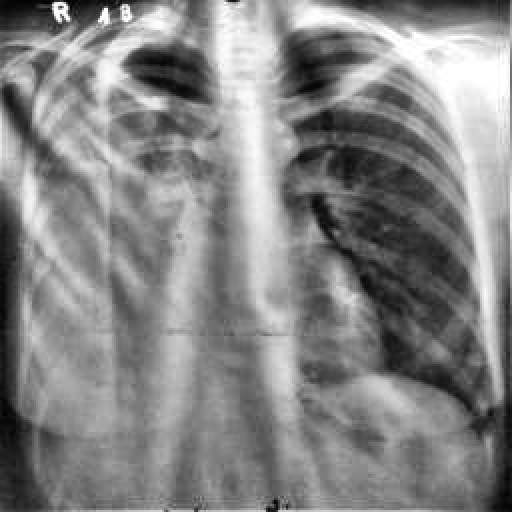
Finding: TUBERCULOSIS